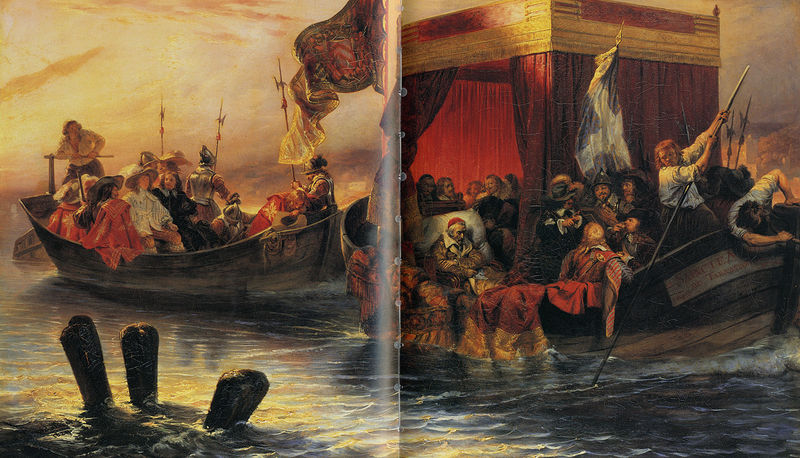
Titel: Cardinal Richelieu
Künstler: Paul Delaroche
Standort: London
Institution: Wallace Collection
Schlagwörter: blau, dunkel, gemälde, himmel, mann, meer, umhang, wasser, weiß, frauen, gelb, menschen, abend, bunt, frankreich, grau, hell, holz, hut, hüte, licht, männer, orange, schwarz, rot, tuch, teppich, alt, hemd, barock, samt, bild, vorhang, dämmerung, pfähle, sonnenaufgang, spiegelung, kirche, sonne, gold, stoff, adel, personen, boot, boote, kahn, paddel, ruder, stock, adelige, federhut, farbig, gischt, ruhig, schiff, schiffe, schrift, wellen, fahnen, venedig, stab, fahne, flagge, farbe, sonnenuntergang, schaum, katastrophe, sturm, wogen, gefolge, kissen, könig, lanze, papst, soldaten, vorhänge, ruderboot, ruderer, rudern, draperie, bett, teppiche, junge, abendrot, pfosten, foto, fotografie, name, krank, buch, kreuz, mole, pfahl, titel, waffen, soldat, waffe, helm, herrscher, kardinal, niederländisch, fürst, rüstung, buchseite, poster, kiel, wappen, liege, helme, kranker, hellebarde, baldachin, lanzen, könige, niederländer, speer, speere, fähre, kitsch, wachen, knick, christentum, wertvoll, grell, zelt, amsterdam, aufbau, kopfkissen, edicola, beiboot, überfahrt, schifffahrt, falz, spiess, sänfte, fürsten, dreispitze, barkasse, patriarch, vendedig, spiesse, landsknechte, helebarden, schlechtes foto, rüstung gewänder, stake, rudermann, vatern, dalben